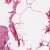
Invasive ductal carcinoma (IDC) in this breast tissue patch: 0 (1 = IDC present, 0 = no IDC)